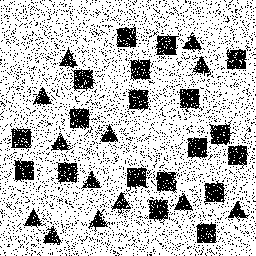
Squares: 19
Triangles: 13
Stars: 0
Total shapes: 32